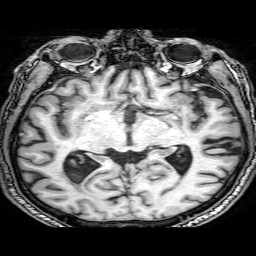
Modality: T1w
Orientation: coronal
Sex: male
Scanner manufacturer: philips
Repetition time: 0.008137 s
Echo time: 0.00372 s